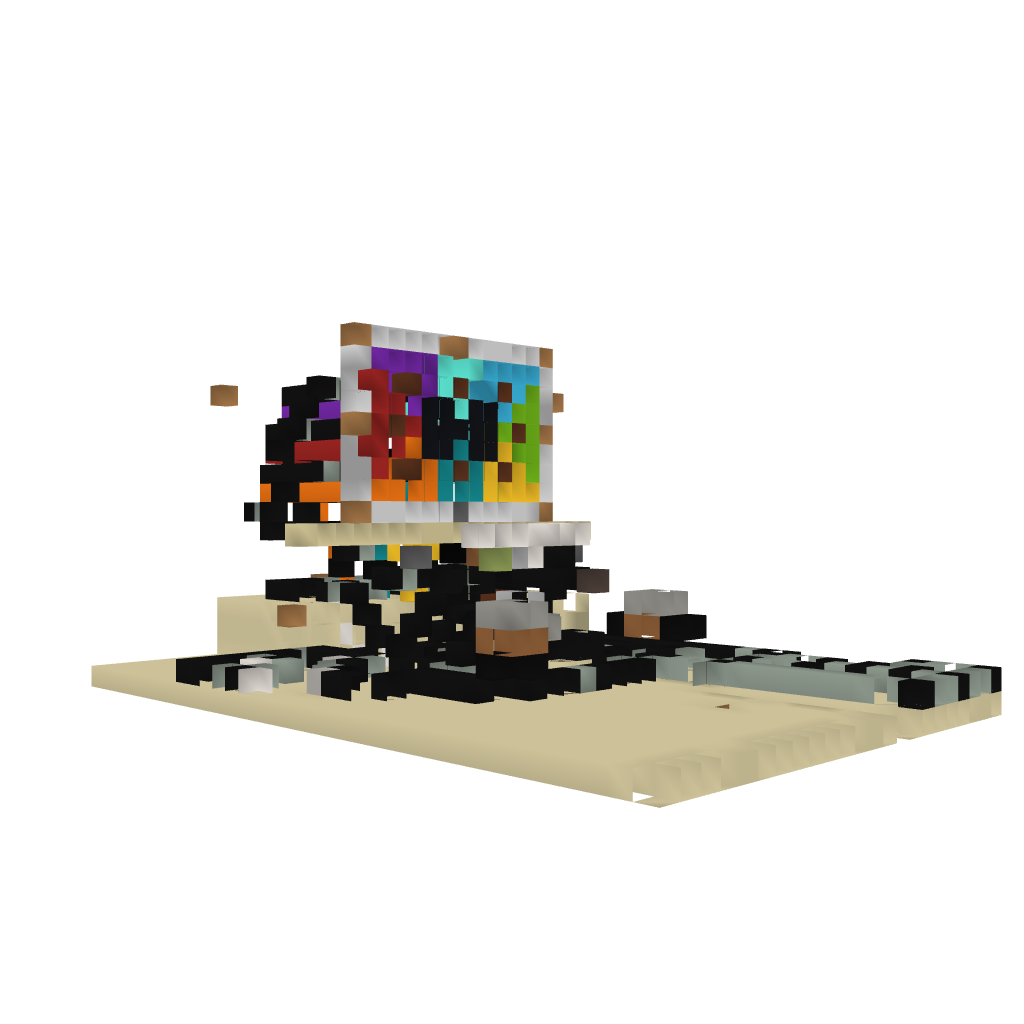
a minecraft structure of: Wheel of H